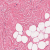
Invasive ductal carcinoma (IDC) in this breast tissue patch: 0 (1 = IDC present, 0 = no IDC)